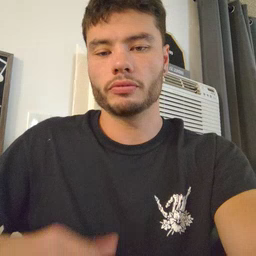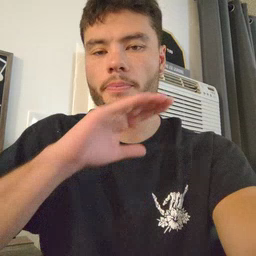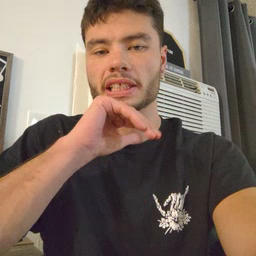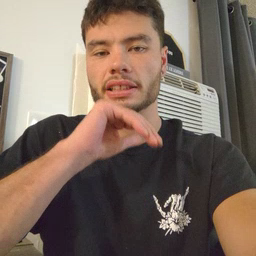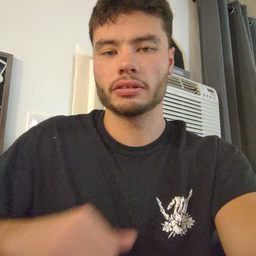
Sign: pig